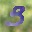
Label: 3